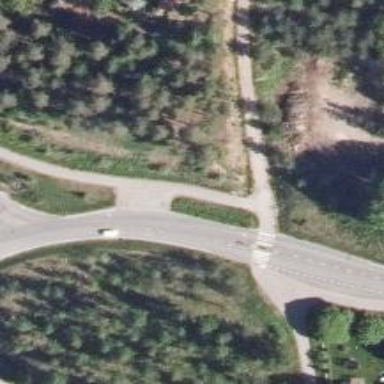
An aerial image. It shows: Cycleway.